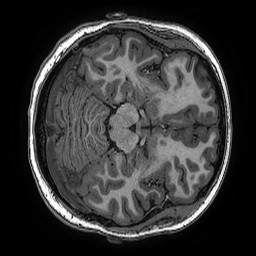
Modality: T1w
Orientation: axial
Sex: female
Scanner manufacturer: ge
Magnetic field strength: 3 T
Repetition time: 0.0077 s
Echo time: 0.003436 s